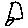
Label: triangle